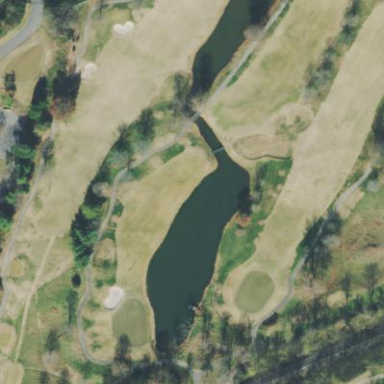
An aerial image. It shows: Water hazard on golf course.